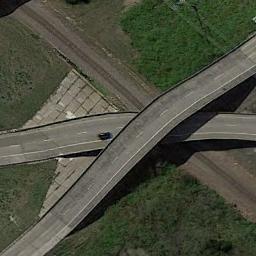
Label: overpass